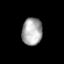
Tissue: prostate
Cell type: Epithelial cells
Senescence score: 0.7401
Nuclear area (px): 543
Mean DAPI intensity: 170.564